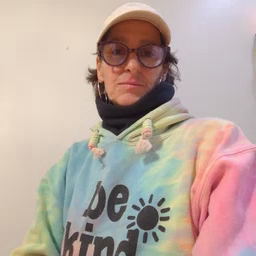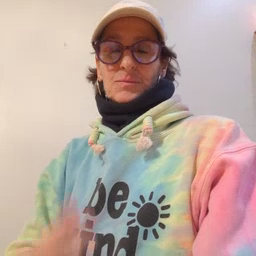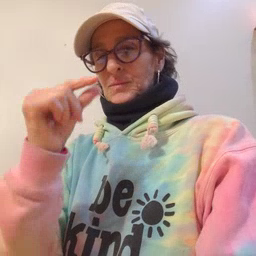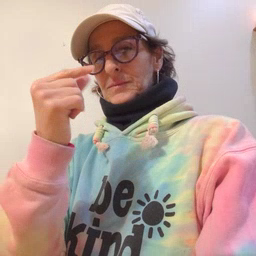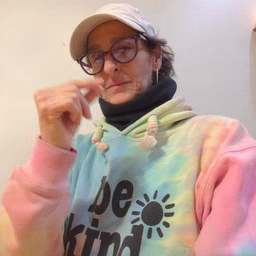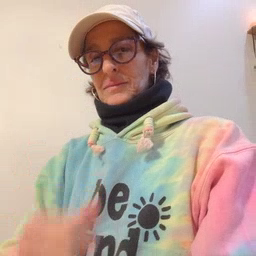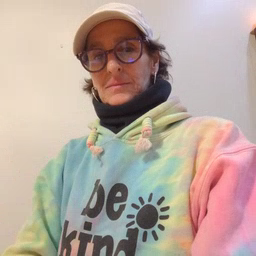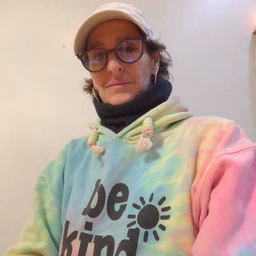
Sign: green